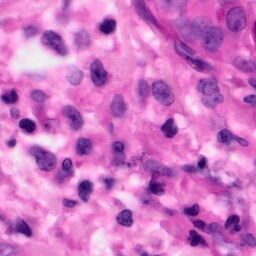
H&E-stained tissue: Pancreatic